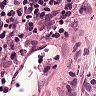
Metastatic tissue present: no